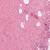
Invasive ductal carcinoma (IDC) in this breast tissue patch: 0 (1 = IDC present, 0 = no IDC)